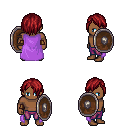
a pixel art fantasy rpg character, male body template, human, dark skin, lavender cape, magenta pants, brunette bangs hairstyle, leather bracers, shield, four views (front, back, left, right), 2x2 character sprite sheet, small pixel art, hard edges, no anti-aliasing